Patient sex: M
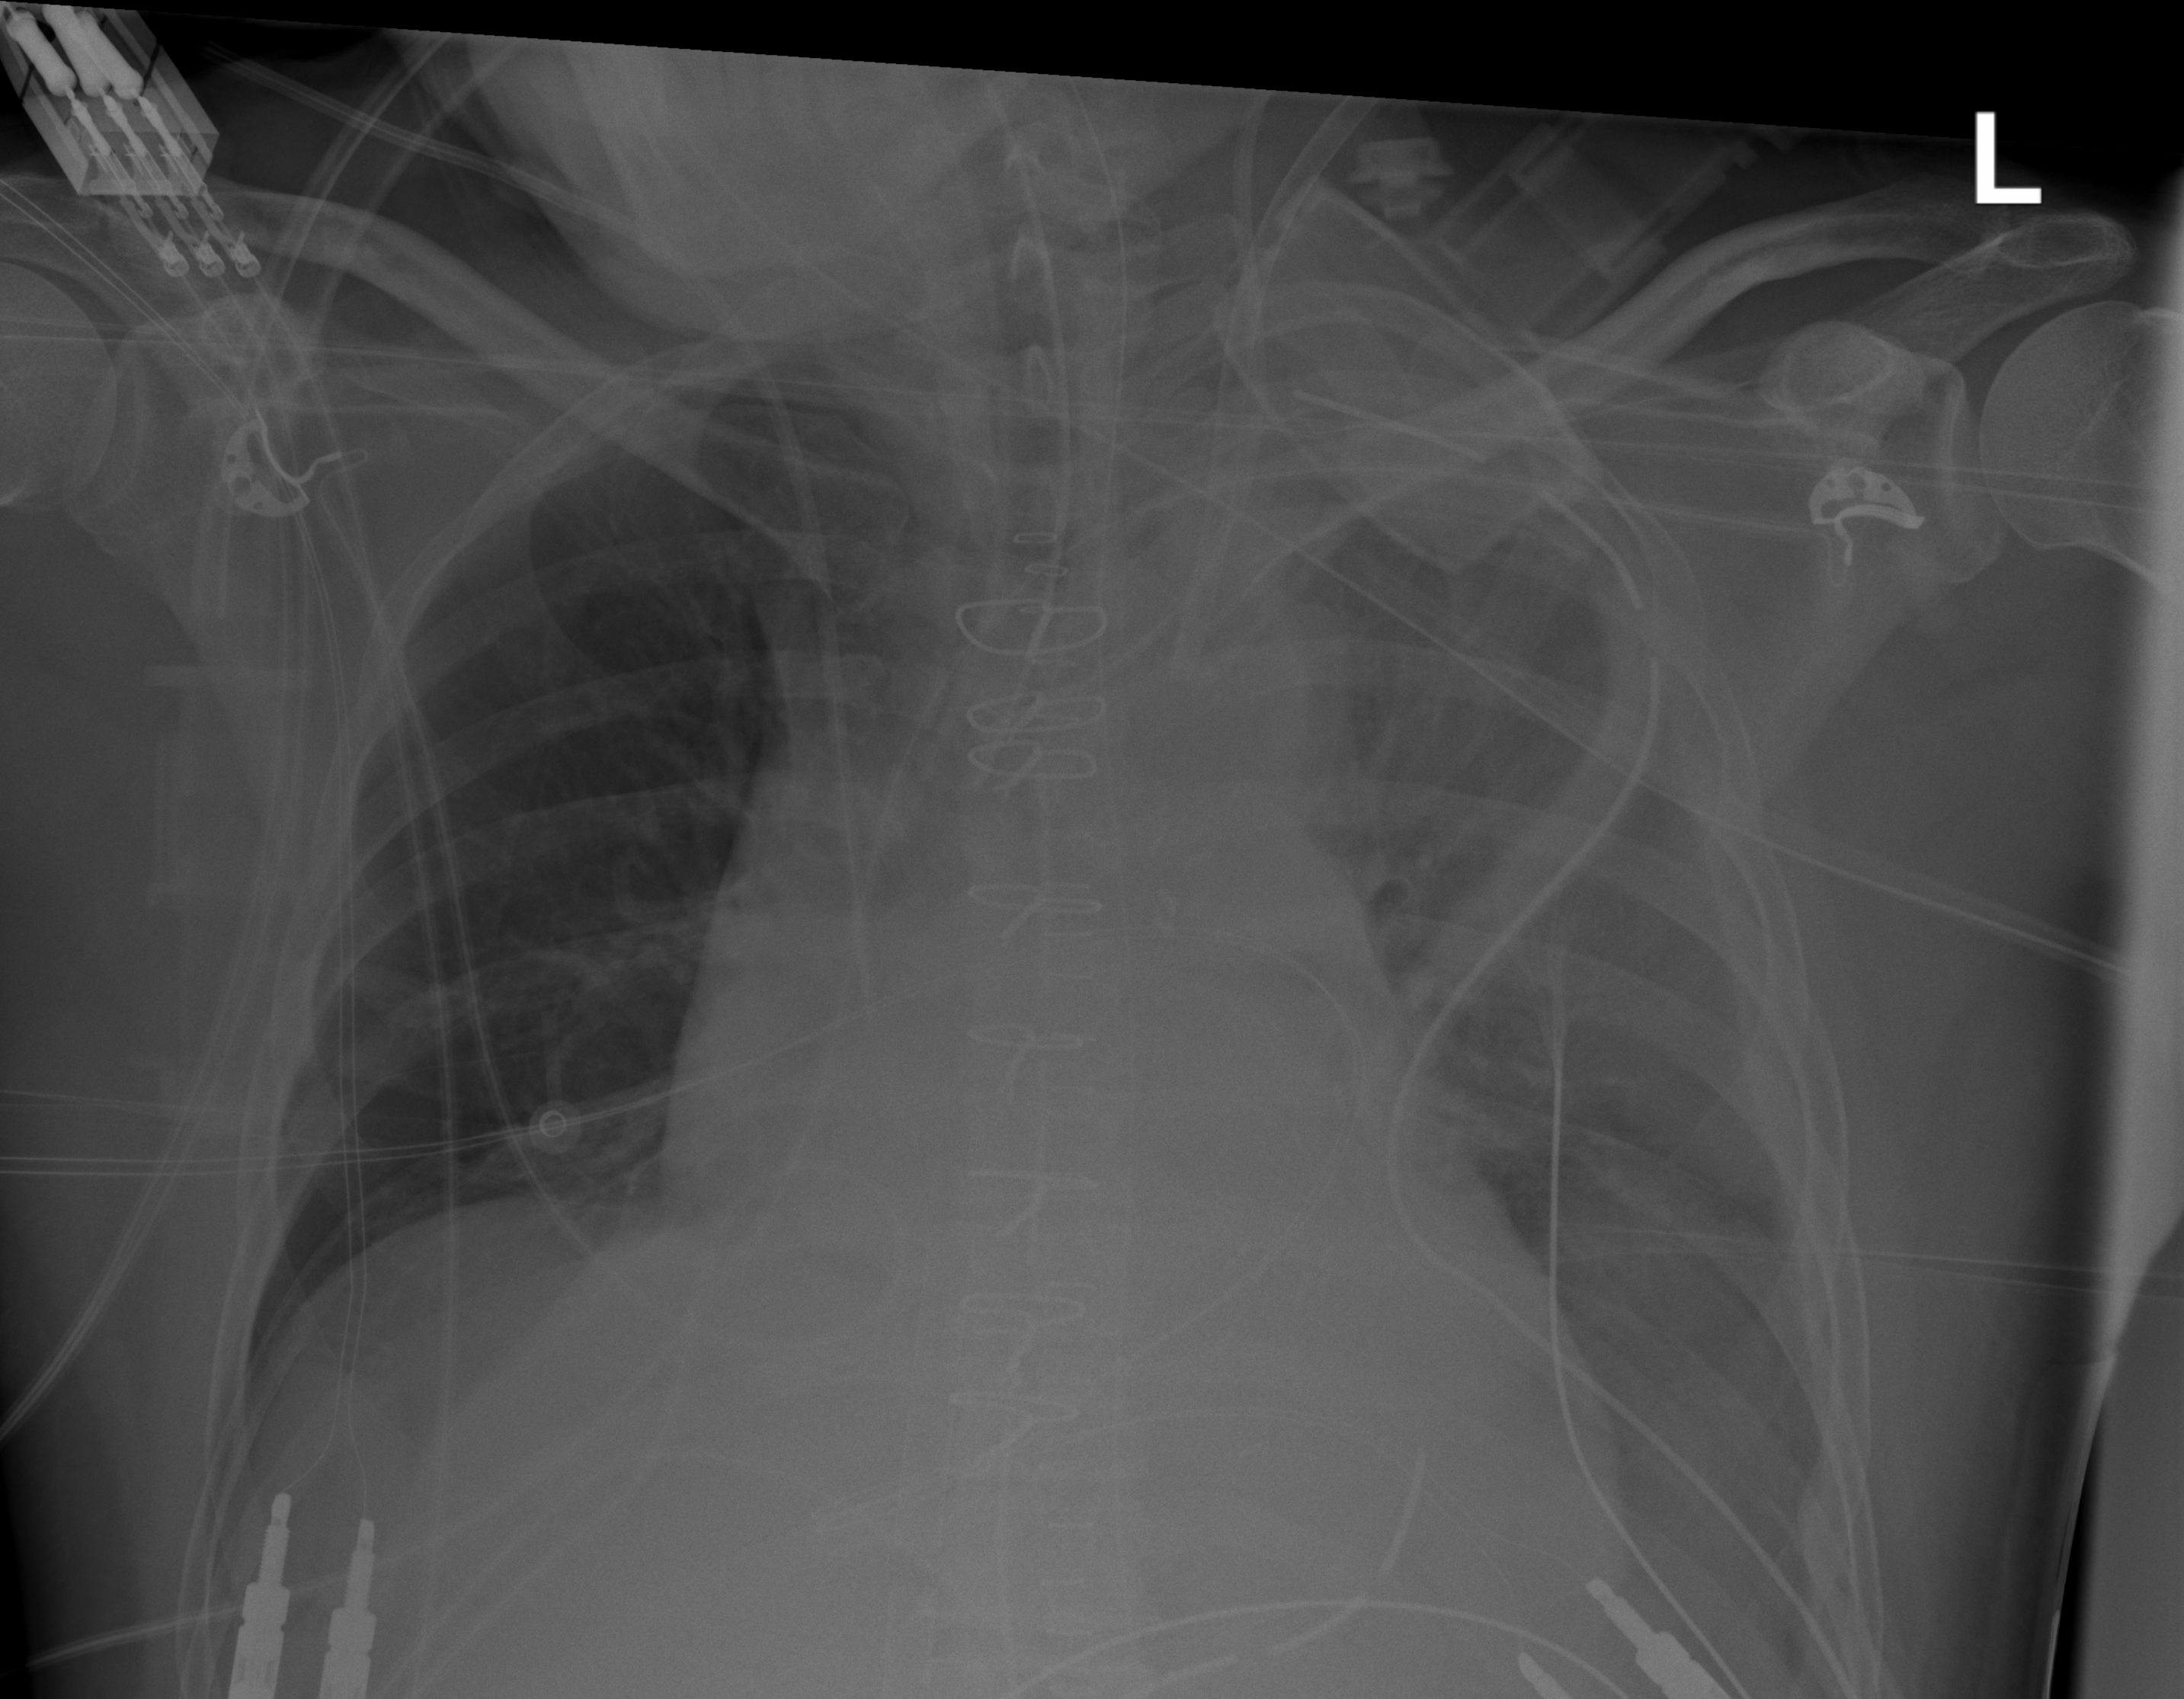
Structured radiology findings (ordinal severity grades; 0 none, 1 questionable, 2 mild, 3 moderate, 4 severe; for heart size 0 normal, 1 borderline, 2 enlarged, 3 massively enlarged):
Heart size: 2
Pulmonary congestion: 0
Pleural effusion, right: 0
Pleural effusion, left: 3
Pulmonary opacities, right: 0
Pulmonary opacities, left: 1
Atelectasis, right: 0
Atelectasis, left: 0